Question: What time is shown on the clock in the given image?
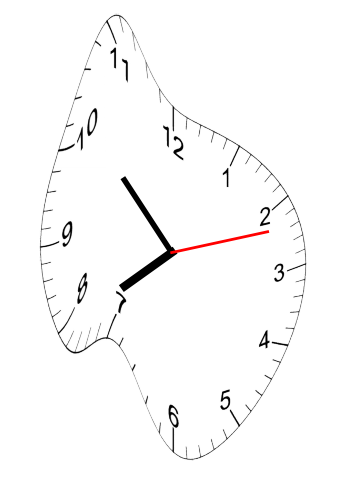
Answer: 07:52:12